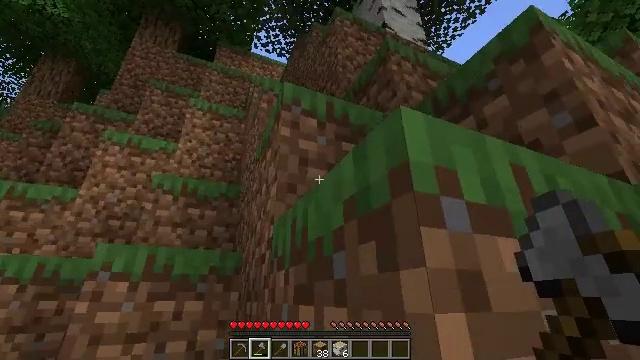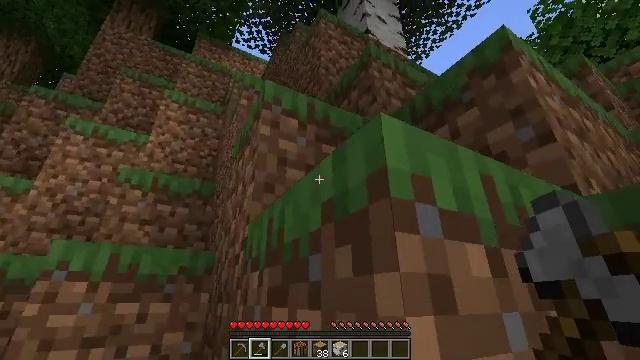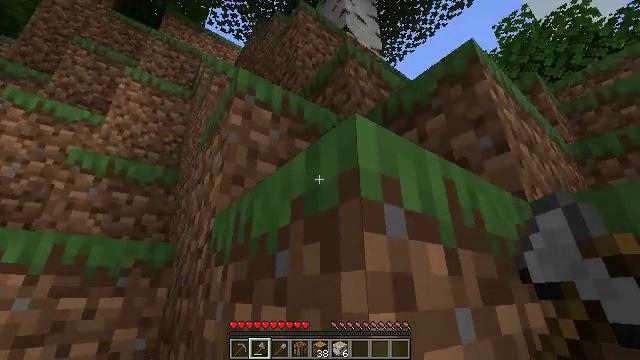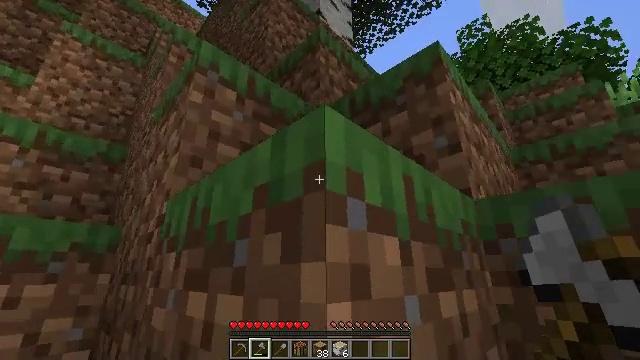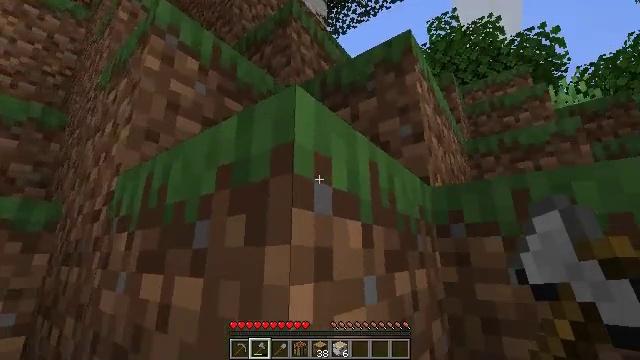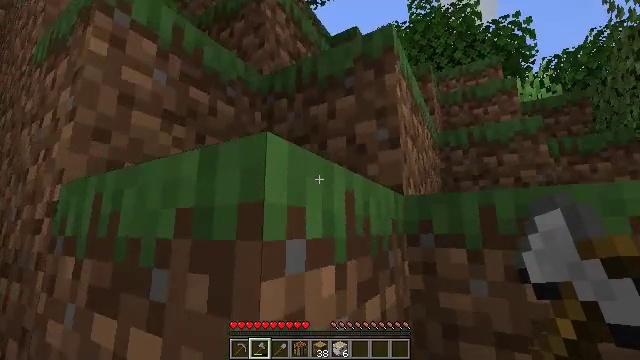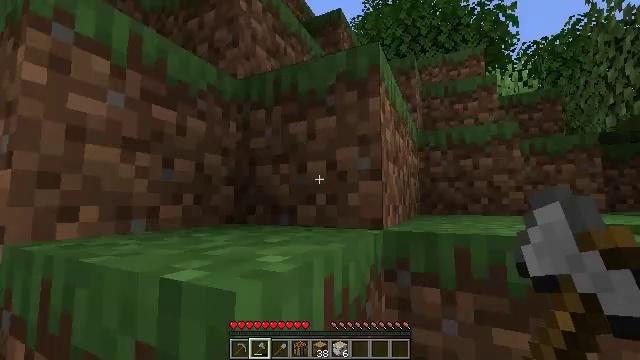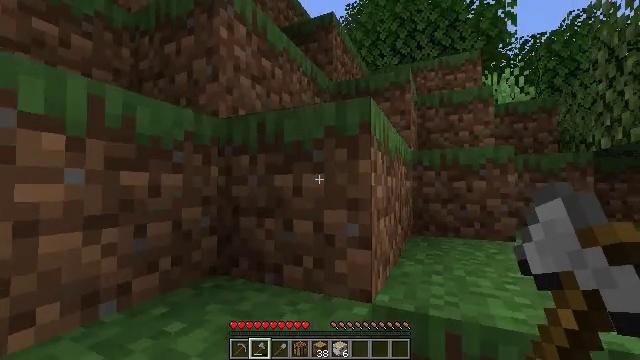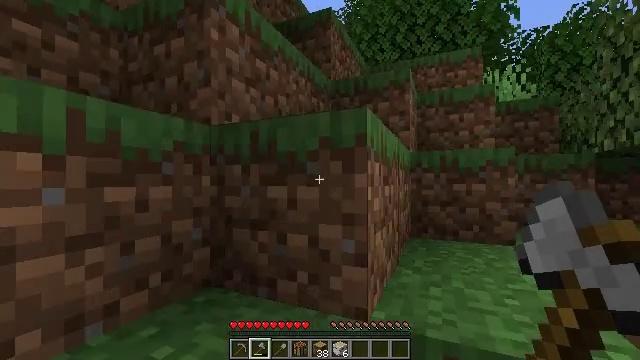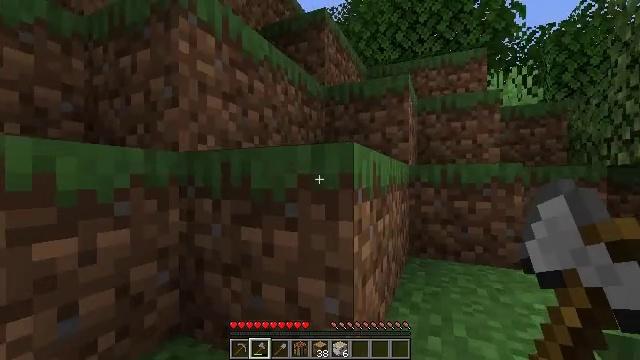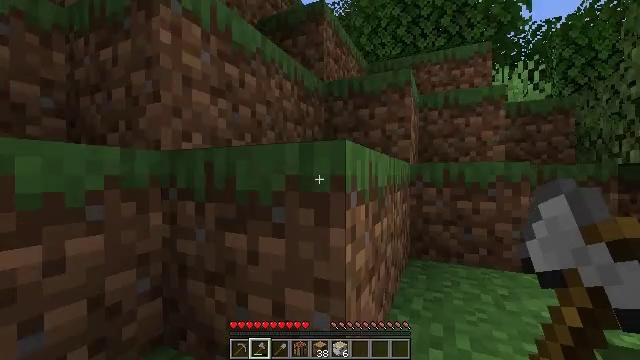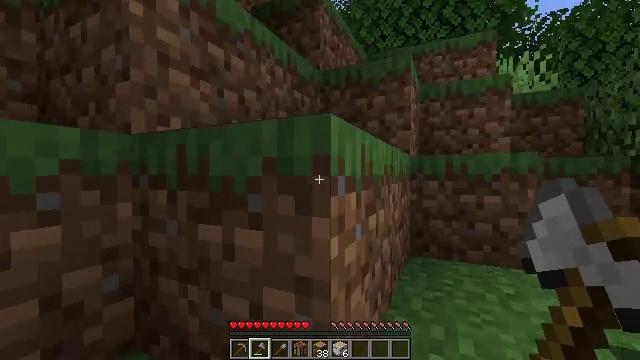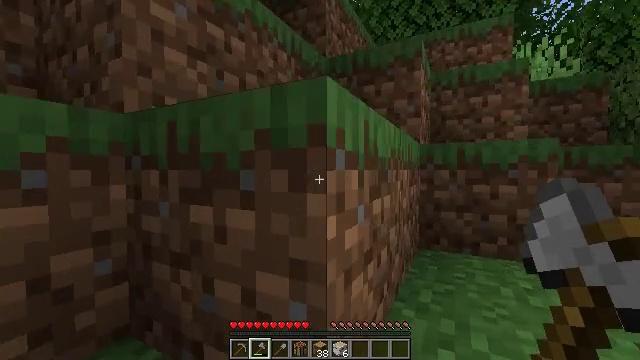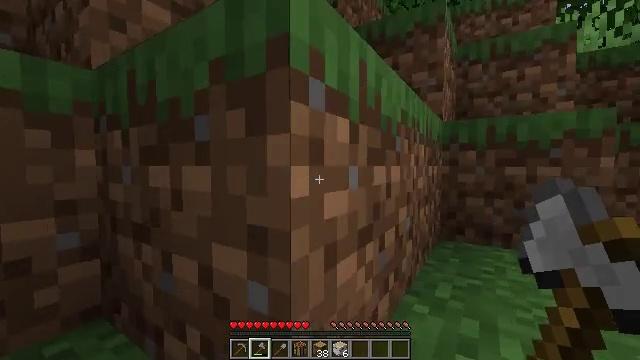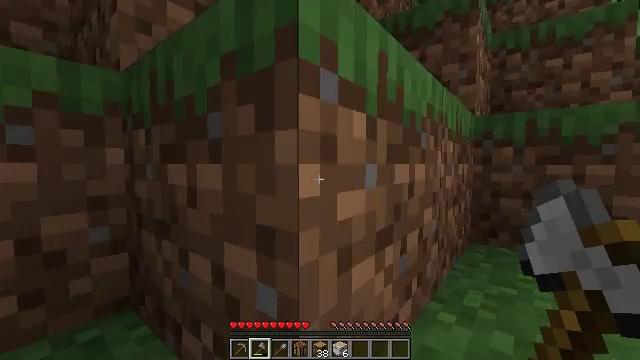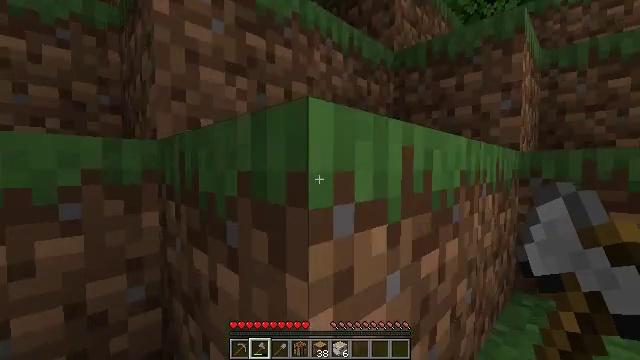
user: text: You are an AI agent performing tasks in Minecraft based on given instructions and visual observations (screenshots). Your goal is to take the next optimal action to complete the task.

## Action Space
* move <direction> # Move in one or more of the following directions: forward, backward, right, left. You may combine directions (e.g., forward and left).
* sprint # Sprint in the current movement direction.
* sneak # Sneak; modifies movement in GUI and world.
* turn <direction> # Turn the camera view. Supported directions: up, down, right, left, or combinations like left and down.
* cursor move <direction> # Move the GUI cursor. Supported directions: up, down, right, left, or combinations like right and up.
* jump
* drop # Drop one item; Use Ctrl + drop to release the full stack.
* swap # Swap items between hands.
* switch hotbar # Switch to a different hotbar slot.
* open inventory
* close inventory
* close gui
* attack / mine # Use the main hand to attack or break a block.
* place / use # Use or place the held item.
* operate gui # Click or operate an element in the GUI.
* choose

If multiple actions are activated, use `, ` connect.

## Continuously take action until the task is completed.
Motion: motion action
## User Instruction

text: Break the peony to collect it.
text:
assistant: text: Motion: move forward, turn right
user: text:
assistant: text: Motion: move forward, turn right and down
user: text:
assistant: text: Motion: move forward, turn right and down
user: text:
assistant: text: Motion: move forward, turn right and down
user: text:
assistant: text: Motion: move forward, turn right and down, jump
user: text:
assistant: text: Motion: move forward, turn right and down, jump
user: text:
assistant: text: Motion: move forward, turn right and down, jump
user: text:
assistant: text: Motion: move forward, turn down, jump
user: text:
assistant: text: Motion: move forward, jump
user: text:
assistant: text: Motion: move forward
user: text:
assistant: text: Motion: move forward
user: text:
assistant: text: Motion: move forward, turn left
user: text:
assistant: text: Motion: move forward, turn left
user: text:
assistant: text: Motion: move forward, turn left
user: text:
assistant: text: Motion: move forward, turn left, jump
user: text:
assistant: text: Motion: move forward, turn left and up, jump
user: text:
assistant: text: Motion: move forward, turn left and up, jump
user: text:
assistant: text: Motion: move forward, turn up, jump
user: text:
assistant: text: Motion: move forward, turn up, jump
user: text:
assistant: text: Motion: move forward, turn right and up
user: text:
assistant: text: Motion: move forward, turn right and up
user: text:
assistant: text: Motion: move forward, turn right and up
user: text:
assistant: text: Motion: move forward
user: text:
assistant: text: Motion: move forward
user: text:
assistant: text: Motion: move forward, jump
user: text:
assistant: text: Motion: move forward, jump
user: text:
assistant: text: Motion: move forward, jump
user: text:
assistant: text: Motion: move forward, turn left, jump
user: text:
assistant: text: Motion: move forward, turn left, jump
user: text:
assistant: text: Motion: move forward, turn left and down